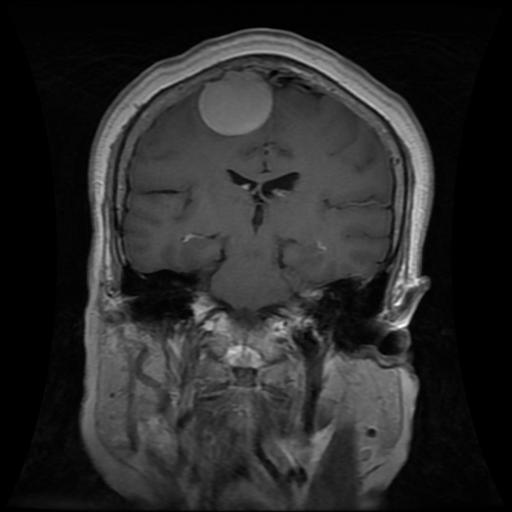
Label: meningioma